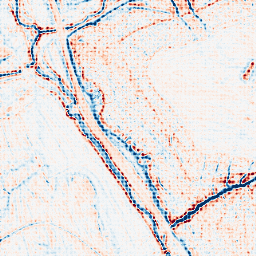
Category: edge_preserving
Decomposition family: bilateral
Decomposition parameters: d: 9
sigma_color: 150
sigma_space: 150
Upsampling method: sinc_blackman
Upsampling parameters: scale: 4
kernel_size: 4
Upsampling scale: 4